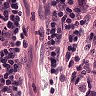
Metastatic tissue present: yes